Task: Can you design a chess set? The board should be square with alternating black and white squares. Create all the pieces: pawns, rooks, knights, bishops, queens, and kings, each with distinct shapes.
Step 1195:
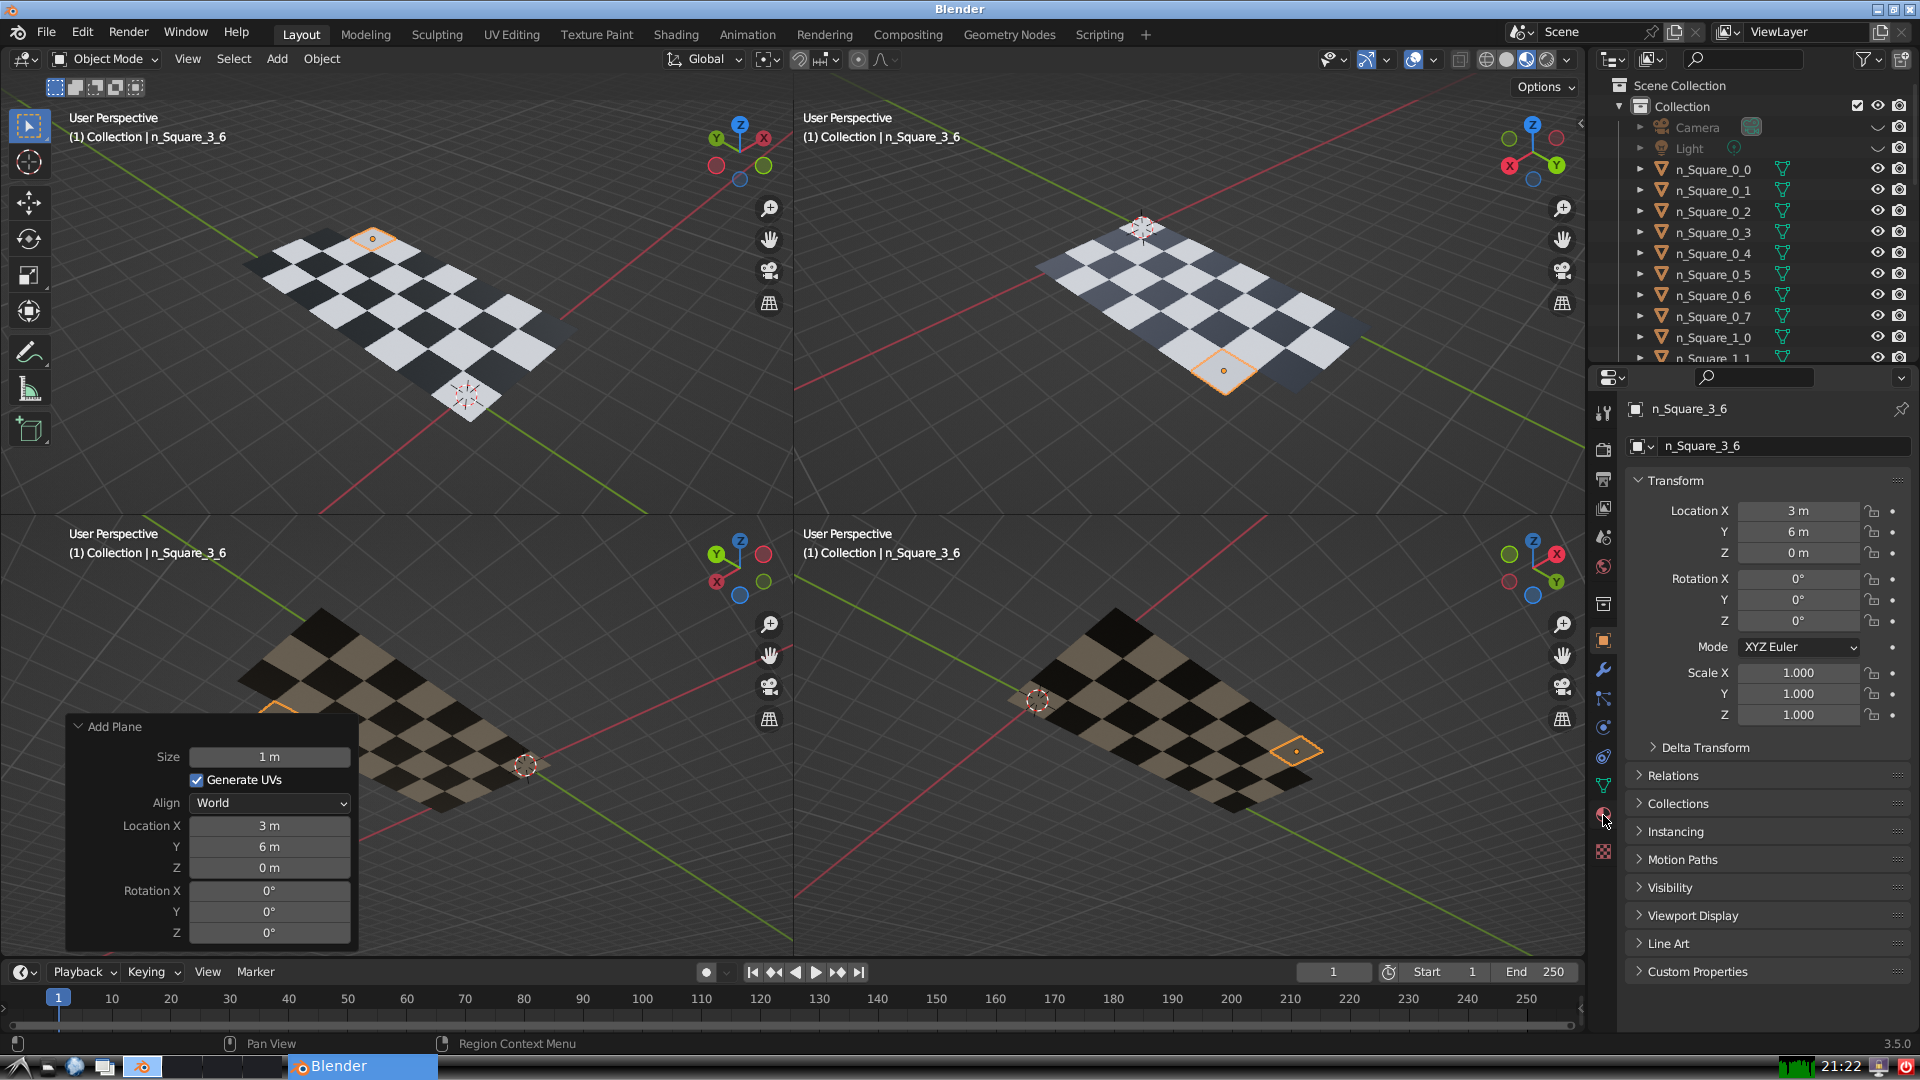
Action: click: no